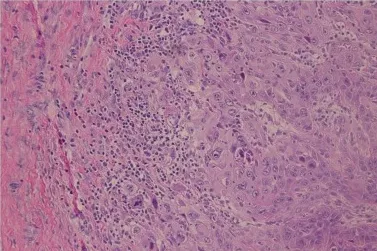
Hematoxylin and eosin histopathology at Low (100x).
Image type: pathology (h&e)